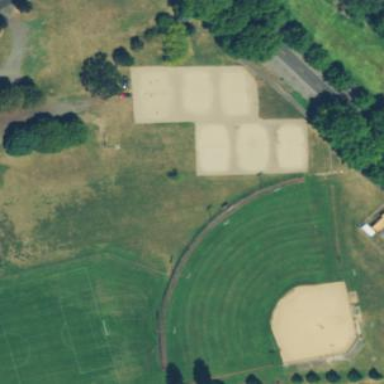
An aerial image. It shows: Baseball pitch for leisure land.